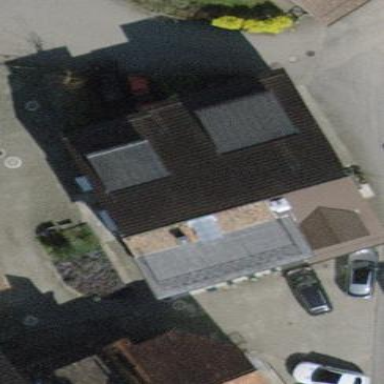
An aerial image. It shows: Terrace building with gabled roof.